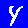
Digit: 4